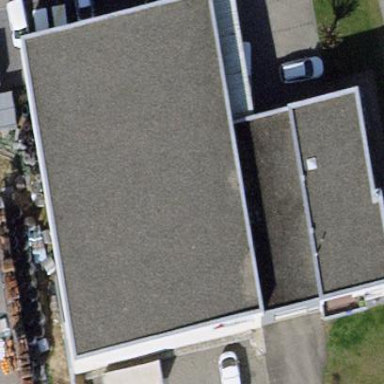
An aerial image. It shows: Industrial building.